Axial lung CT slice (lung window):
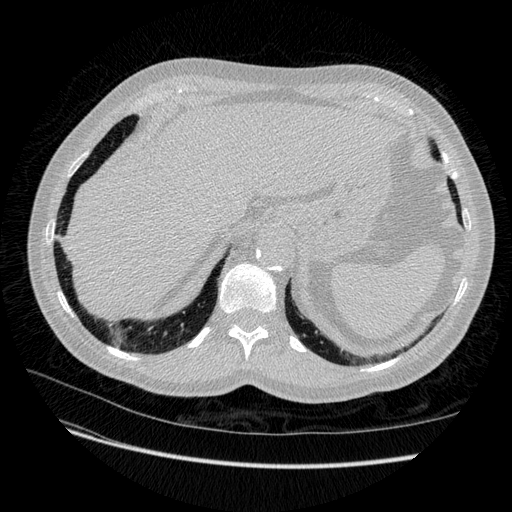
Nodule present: no